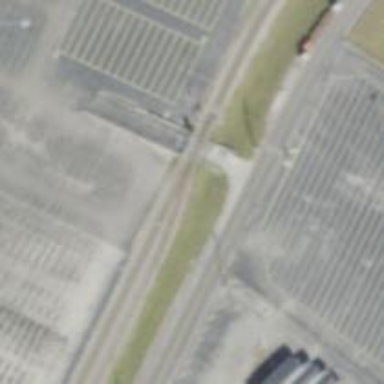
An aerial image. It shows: Railway level crossing.